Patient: sex M, age 44
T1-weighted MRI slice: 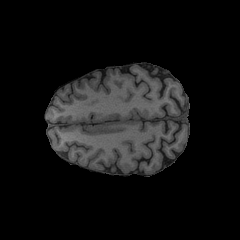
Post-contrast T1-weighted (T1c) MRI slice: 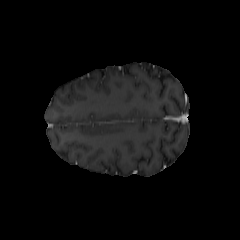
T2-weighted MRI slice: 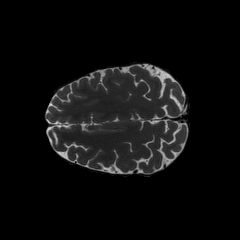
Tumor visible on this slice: no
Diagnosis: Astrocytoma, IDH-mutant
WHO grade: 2